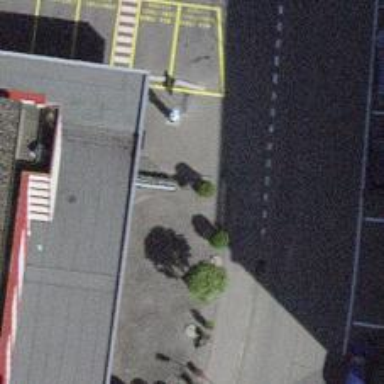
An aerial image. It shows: Rack for bicycle parking.